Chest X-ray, PA view. Patient: 14 years old, sex F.
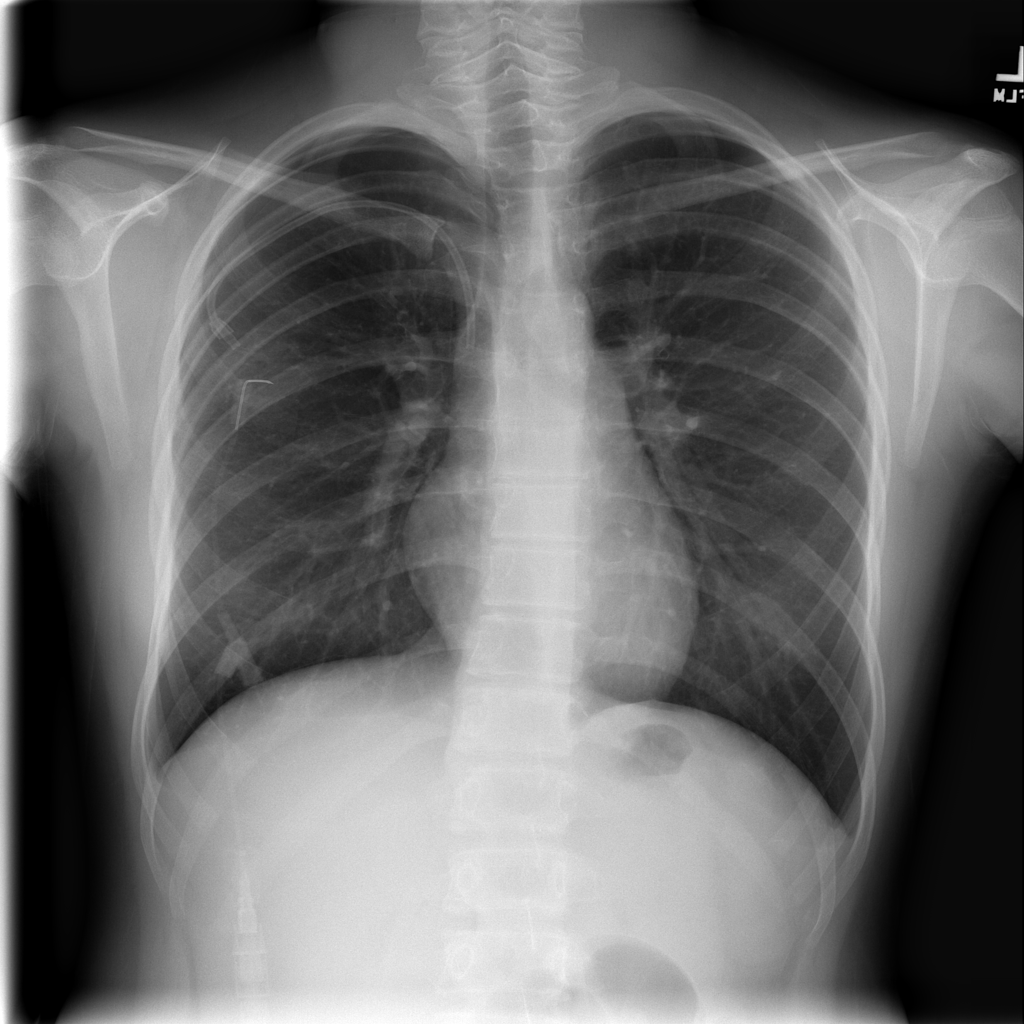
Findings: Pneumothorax